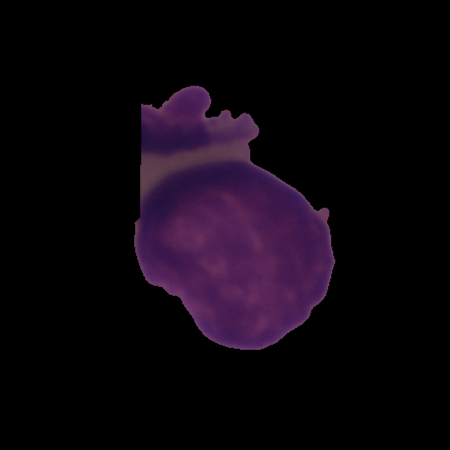
Label: healthy